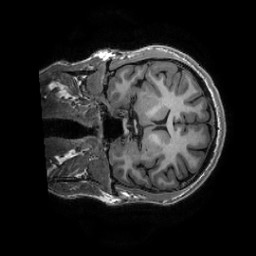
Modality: T1w
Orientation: coronal
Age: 26
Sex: male
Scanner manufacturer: ge
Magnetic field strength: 3 T
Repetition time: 0.0073 s
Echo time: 0.003 s